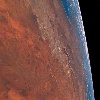
Label: land